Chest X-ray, AP view. Patient: 45 years old, sex M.
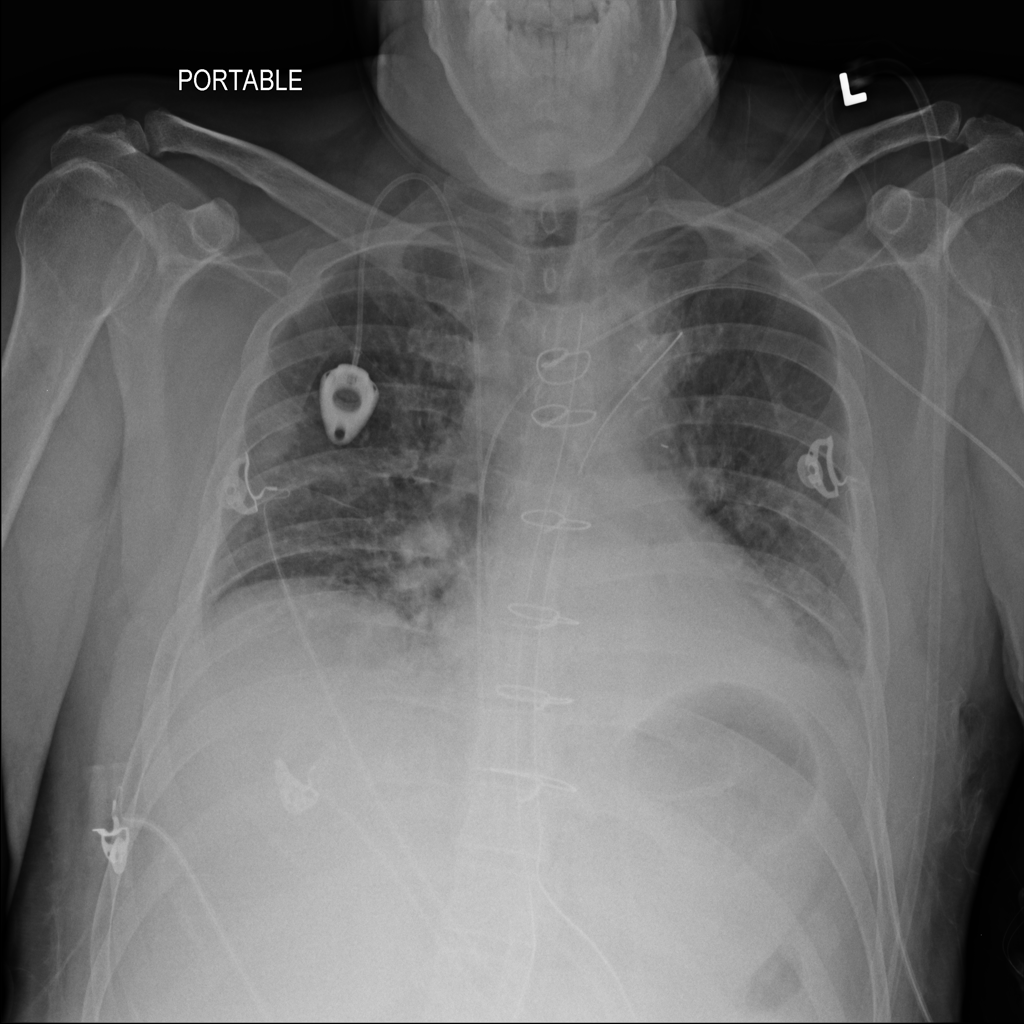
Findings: No Finding